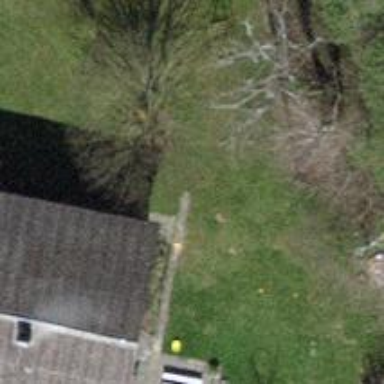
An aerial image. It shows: Single tag "natural: tree."